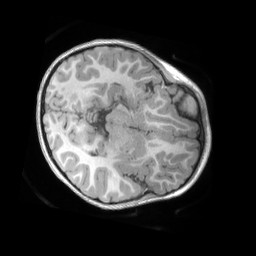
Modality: T1w
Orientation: axial
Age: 4
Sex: female
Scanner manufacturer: siemens
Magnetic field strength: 3 T
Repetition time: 2.53 s
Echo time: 0.00164 s